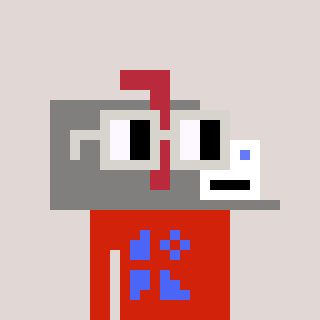
a pixel art character with square light gray glasses, a mailbox-shaped head and a red-colored body on a warm background